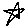
Label: star